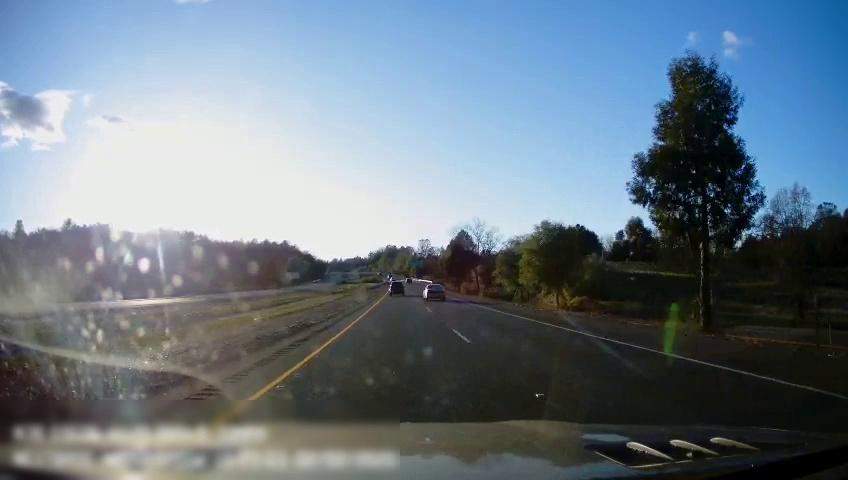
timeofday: Day
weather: Sunny
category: Drivable Space
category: Drivable Space
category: Vehicles | Car
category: Vehicles | Car
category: Lanes | Current Lane
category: Lanes | Current Lane
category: Lanes | Alternate Lane
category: Traffic | Signs